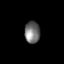
Tissue: skin
Cell type: Epithelial cells
Senescence score: 0.184
Nuclear area (px): 332
Mean DAPI intensity: 114.102